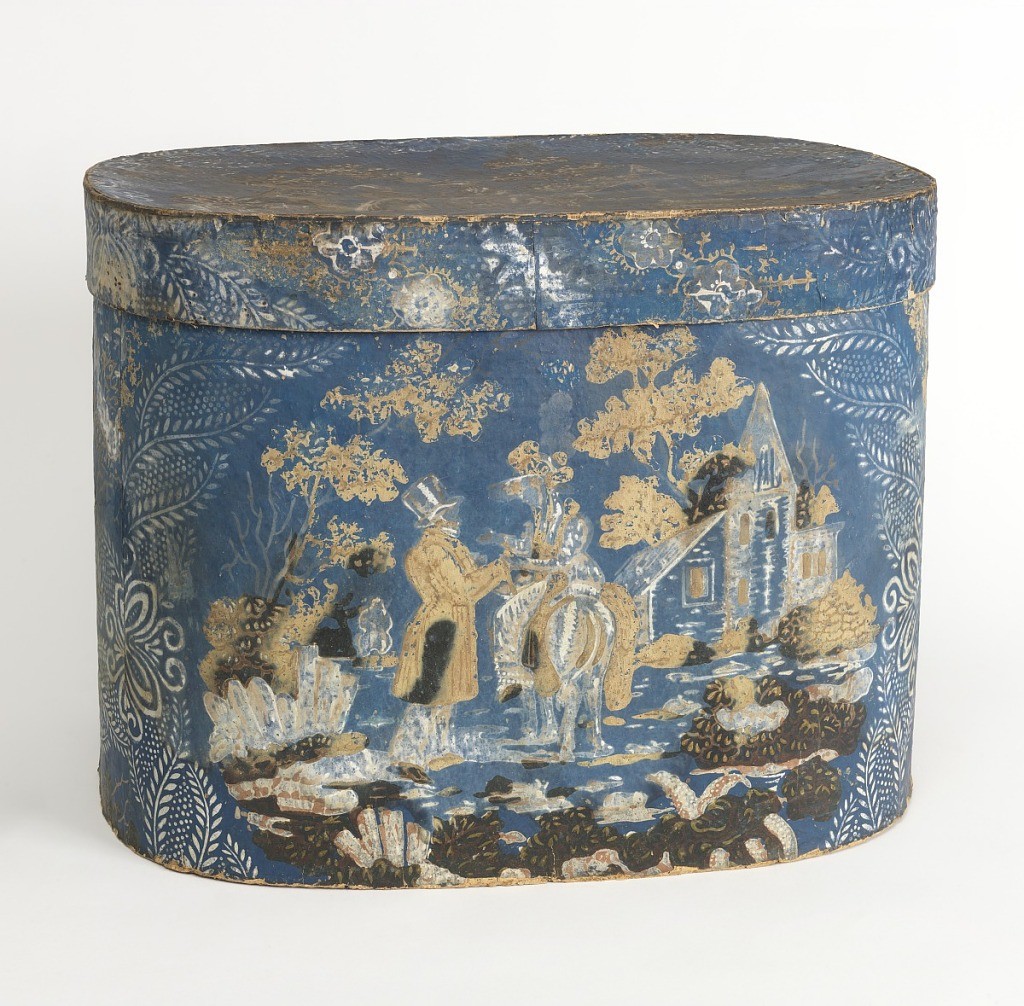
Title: Bandbox
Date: ca. 1840
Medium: Block-printed on handmade paper, cardboard support
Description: Blue field. Medallion scene of a woman on horse talking with a man on foot, within a framework of twisted foliage. Pink, green and white field.